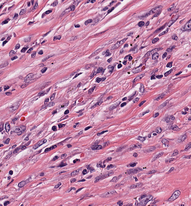
Tumor epithelial tissue: no
Tumor-associated stroma tissue: yes
Normal tissue: no